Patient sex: M
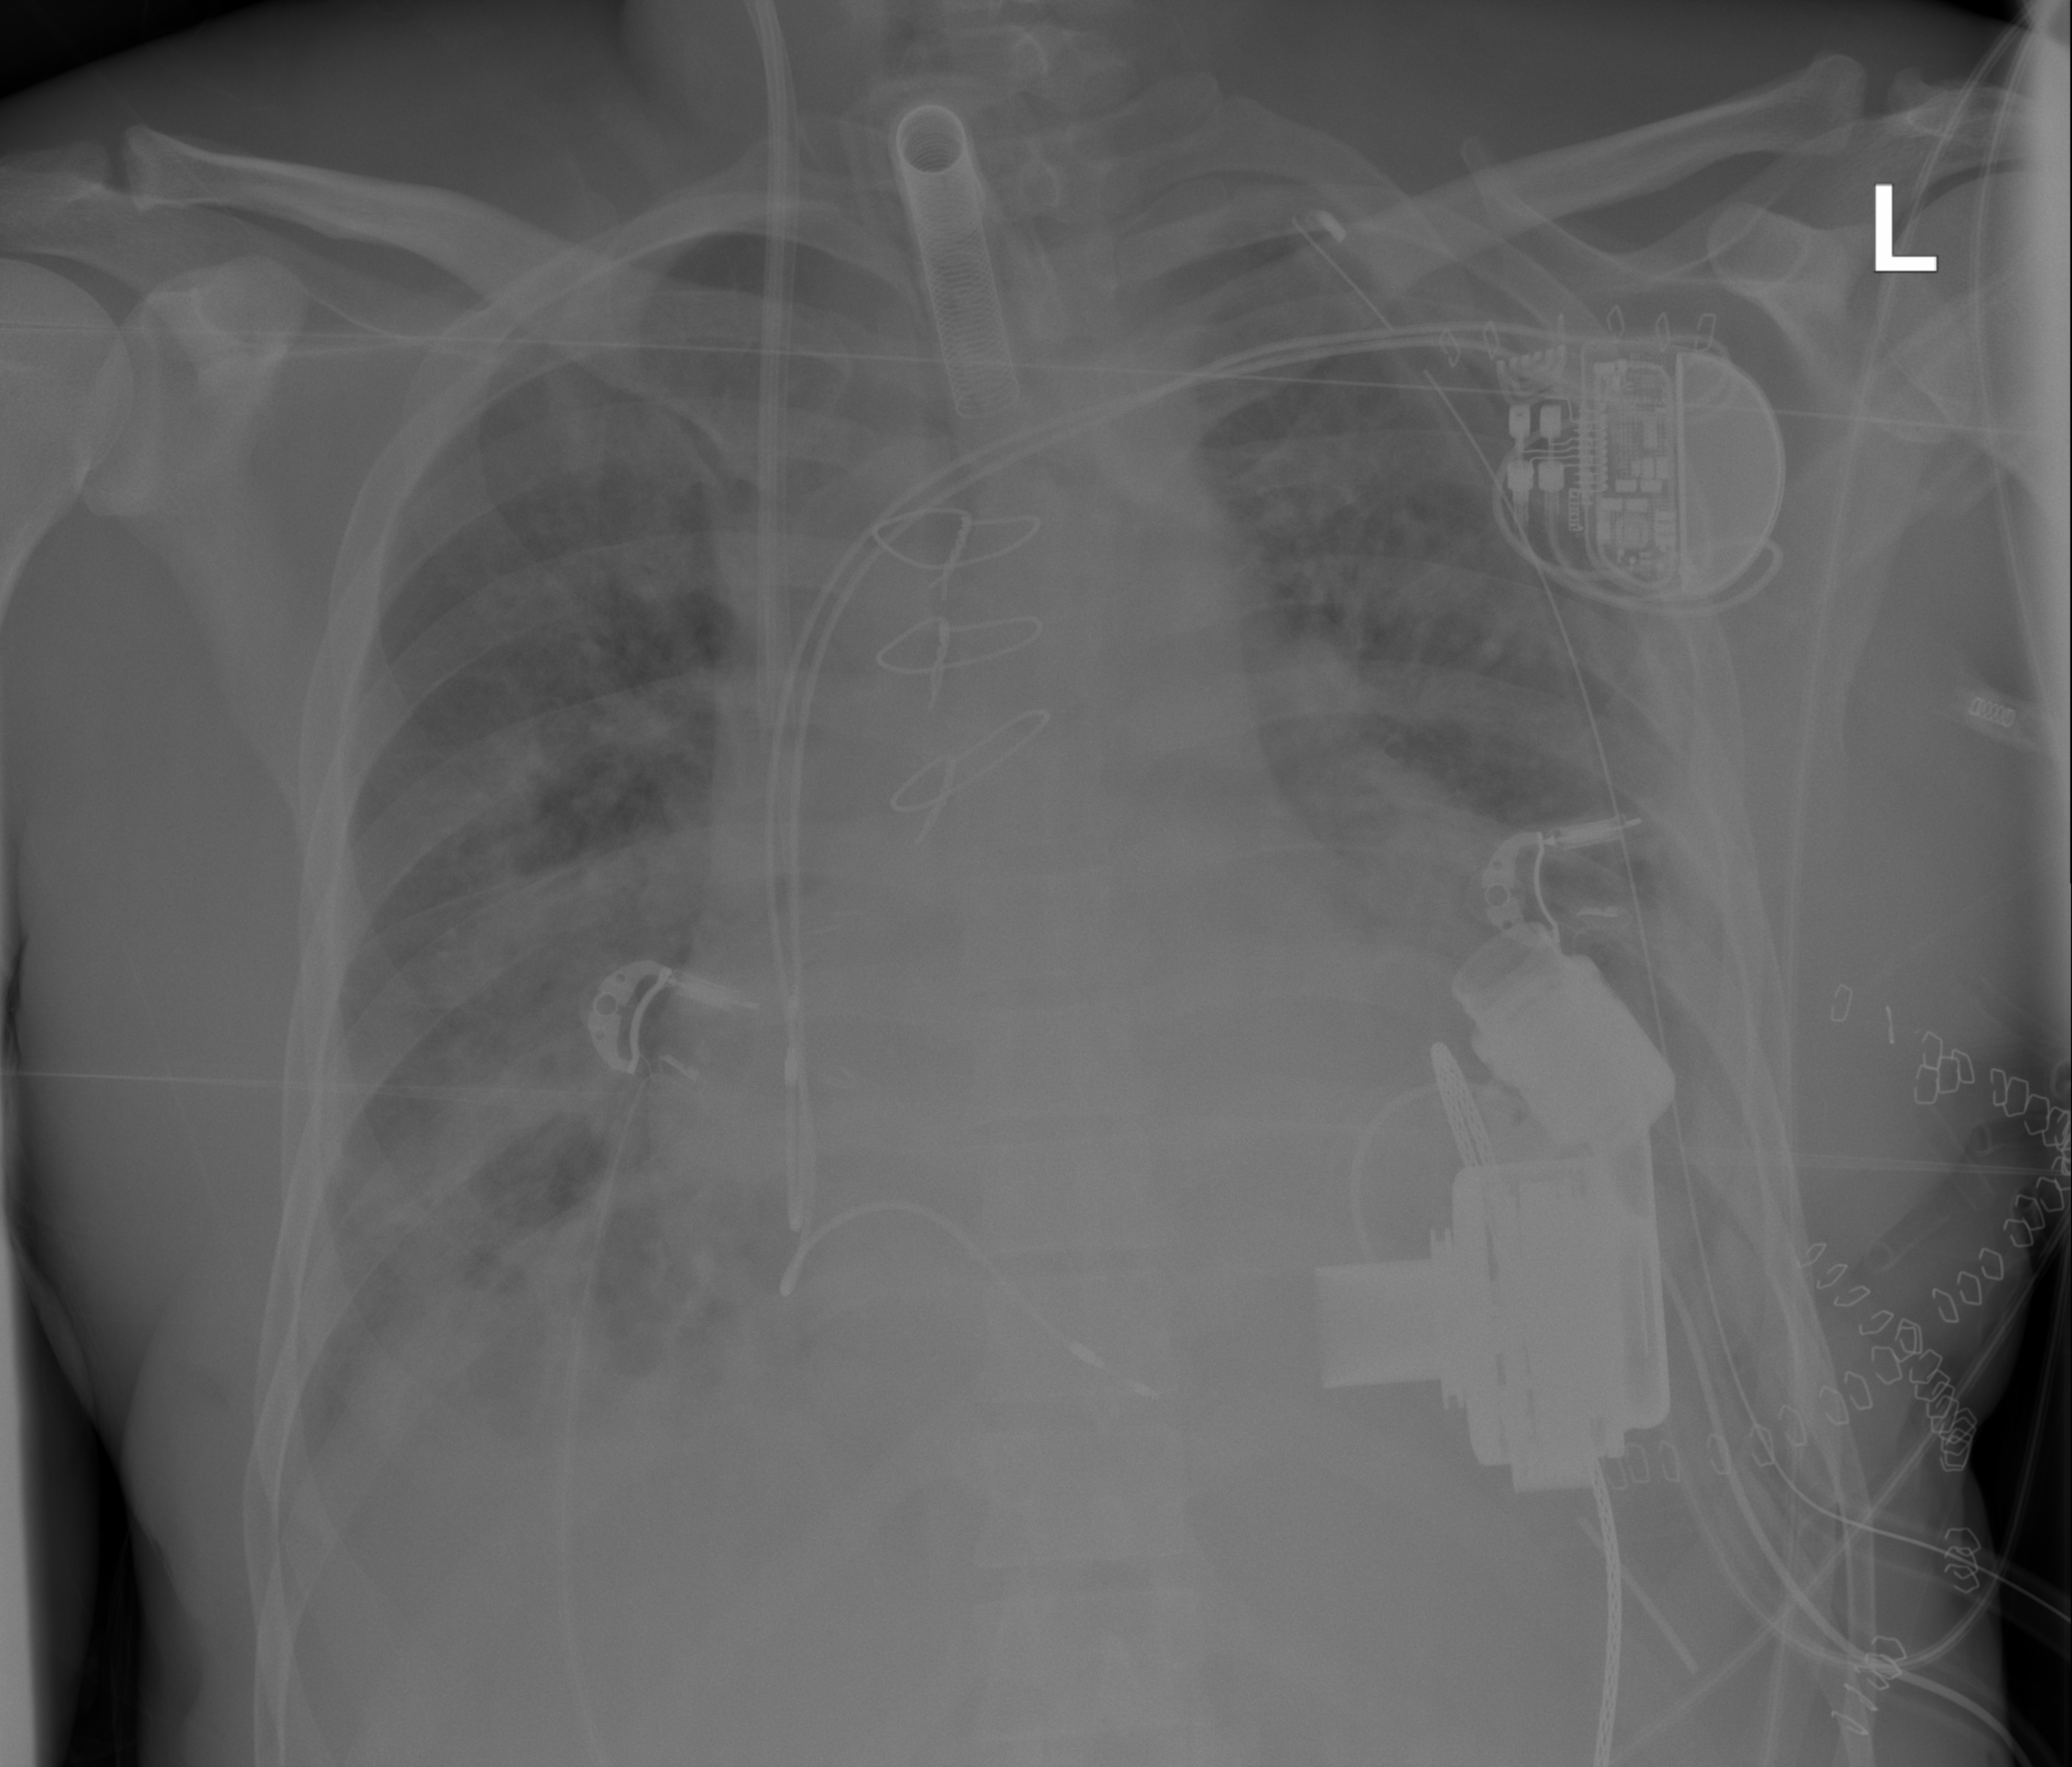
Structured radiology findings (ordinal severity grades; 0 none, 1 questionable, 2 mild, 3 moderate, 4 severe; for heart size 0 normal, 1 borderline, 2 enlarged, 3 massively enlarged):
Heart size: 2
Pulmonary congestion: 2
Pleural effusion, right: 2
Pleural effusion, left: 2
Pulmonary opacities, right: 3
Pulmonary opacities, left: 2
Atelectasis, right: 2
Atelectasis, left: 2